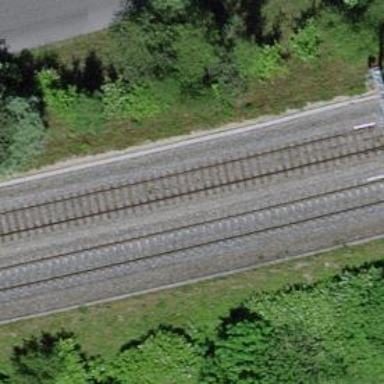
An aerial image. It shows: Single railway track with electrification through contact line.